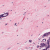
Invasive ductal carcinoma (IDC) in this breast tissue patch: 0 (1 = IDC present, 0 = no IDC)